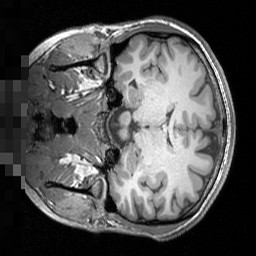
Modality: T1w
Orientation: coronal
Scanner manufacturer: siemens
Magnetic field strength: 3 T
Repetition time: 1.5 s
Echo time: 0.00291 s